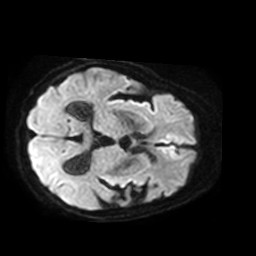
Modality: TRACE
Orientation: axial
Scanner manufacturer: philips
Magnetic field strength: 3 T
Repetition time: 3.958 s
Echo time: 0.06119 s